Question: I have two swfs:
1. application swf
2. p2p client swf that allows to load data using rtmfp replication technology (through cirrus service)
The main idea is to have one p2p loader on the certain domain that will able to work in p2p network without asking many times for permission for each domain, so for instance:
- <URL>
The p2p client loads binary data by request, content really does not matter I believe.
So, I load p2pclient swf using following class ()
'''
public class ClientLoader {
// .. some code
public function load(cb:Function, err:Function):void
{
_cb = cb;
_err = err;
var loader:Loader = new Loader();
loader.contentLoaderInfo.addEventListener(Event.COMPLETE, _onLoaded);
loader.contentLoaderInfo.addEventListener(IOErrorEvent.IO_ERROR, _onIoError);
loader.contentLoaderInfo.addEventListener(SecurityErrorEvent.SECURITY_ERROR, _onSecurityError);
// note that context has neither application domain nor security domain
loader.load(new URLRequest(_url), new LoaderContext());
}
private function _onLoaded(e:Event):void
{
trace("Loaded. Connecting to the p2p network...");
_client = e.target.content;
_client.addEventListener(Event.CONNECT, _onClientReady);
_client.connect();
}
private function _onClientReady(e:Event):void
{
_cb(_client);
}
}
}
'''
The p2pclient itself ():
'''
public class P2P extends Sprite
{
public function SqP2P() {
Security.allowDomain("*");
}
public function connect():void
{
_connection = new NetConnection();
_connection.addEventListener(NetStatusEvent.NET_STATUS, _netStatus);
_connection.connect(CIRRUS_ADDRESS, CIRRUS_KEY);
// after successful connect this method called
_loadGroup();
}
private method _loadGroup():void
{
var spec:GroupSpecifier = new GroupSpecifier(_name);
spec.serverChannelEnabled = true;
spec.objectReplicationEnabled = true;
_group = new NetGroup(connection, spec.groupspecWithAuthorizations());
_group.addEventListener(NetStatusEvent.NET_STATUS, _netStatus);
}
private function _netStatus(event:NetStatusEvent):void
{
trace("NetStatusEvent:", event.info.code);
}
}
'''
But it looks like that Flash Player ignores the security session and is trying to save the pop-up settings for the domain that app.swf belongs to, but not for the p2pcli.swf domain. Why?!

I have absolutely same code, but p2pcli.swf replaced with swf that stores data in Local Shared Object and all the domain1-2-N.com has access to it.
Any ideas?
I know, my English is crap :(
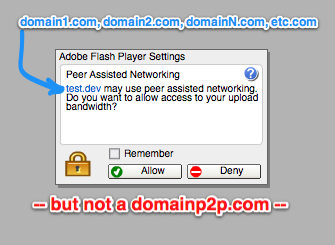
Answer: I really am not totally sure, but I'll throw my answer out there in case it is helpful.
Based on the general purpose of such security messages, I'm not entirely sure you CAN keep that dialog from showing up. In some cases, I'm certain Peer Assisted Networking can be a security risk for some people (and anyway, it is using their bandwidth.) The settings for turning on and off that notification are user-side, in the Flash settings dialog (Control Panel in Windows 7...), thus that hints that it is inherently hardwired into the Flash platform.
Of course, since I'm more of an Adobe AIR specialist, I could be completely wrong...for your project's sake, I'm sincerely hoping I AM!
And, for the record, your English was almost perfect. I tweaked one paragraph for clarity, but otherwise, spot on. :D